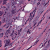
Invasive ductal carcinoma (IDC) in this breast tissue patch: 1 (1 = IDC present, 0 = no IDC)